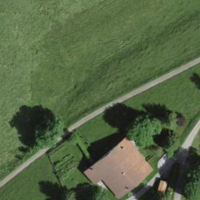
EUNIS habitat code: 52
Species observed at this site:
Chelidonium majus